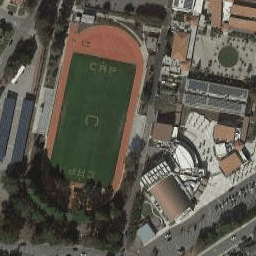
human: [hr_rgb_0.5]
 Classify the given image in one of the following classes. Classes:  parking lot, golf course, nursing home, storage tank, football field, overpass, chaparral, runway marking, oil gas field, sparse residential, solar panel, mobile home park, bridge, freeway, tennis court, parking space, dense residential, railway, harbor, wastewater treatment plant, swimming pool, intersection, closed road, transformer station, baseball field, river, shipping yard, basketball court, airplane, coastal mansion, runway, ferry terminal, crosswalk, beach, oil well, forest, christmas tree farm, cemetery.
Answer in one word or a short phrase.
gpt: football field